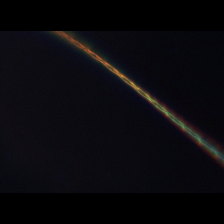
Taxon: Psuedo-nitzschia
Group: Diatoms